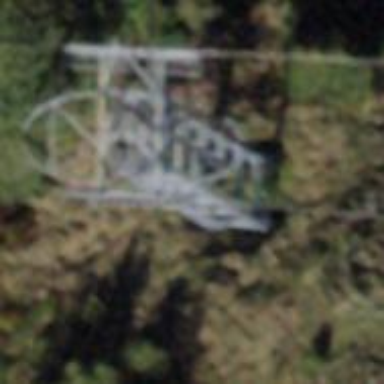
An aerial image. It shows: Pylon used for aerialway.